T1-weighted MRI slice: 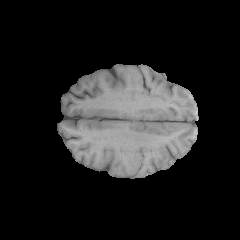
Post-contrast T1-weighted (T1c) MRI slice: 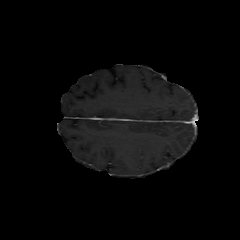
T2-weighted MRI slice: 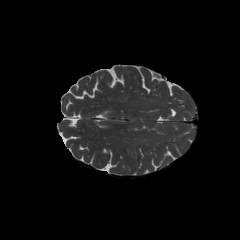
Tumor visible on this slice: no